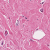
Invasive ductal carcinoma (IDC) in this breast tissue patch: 0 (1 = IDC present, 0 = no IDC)